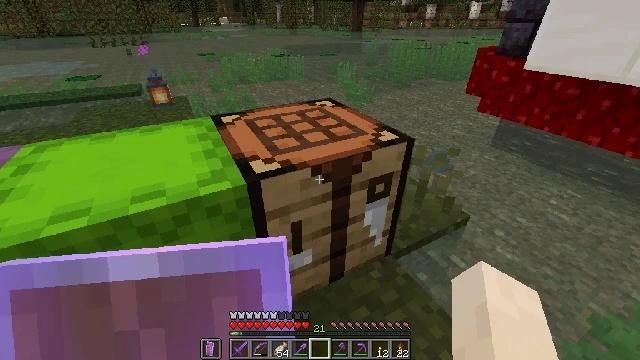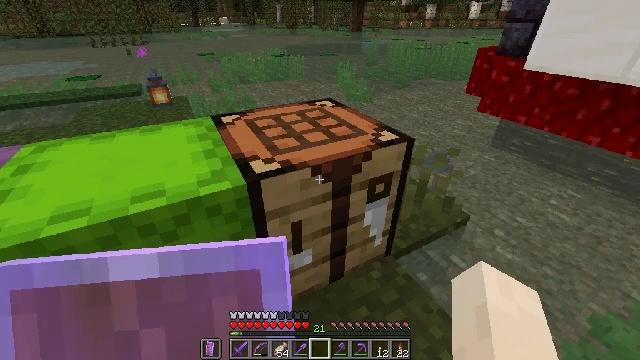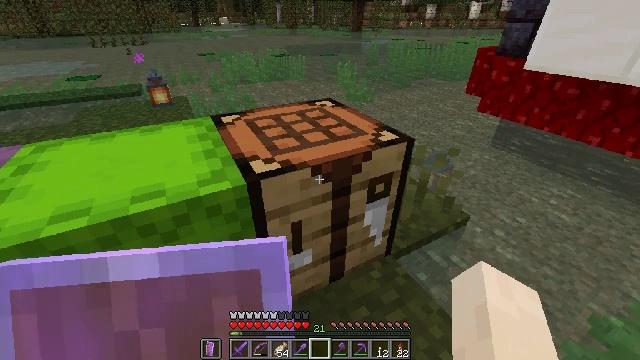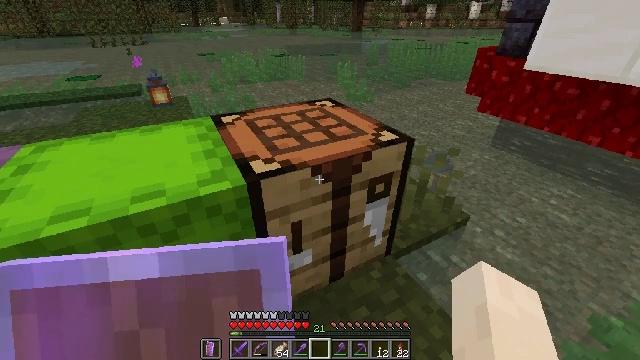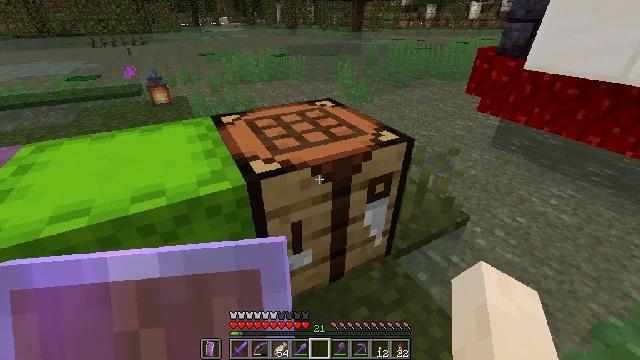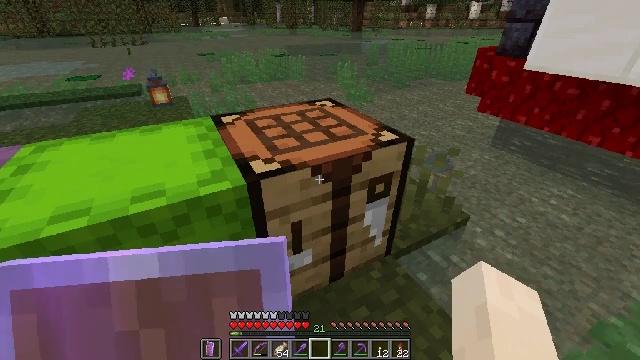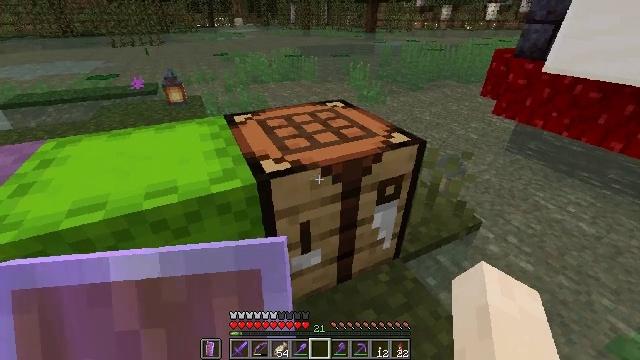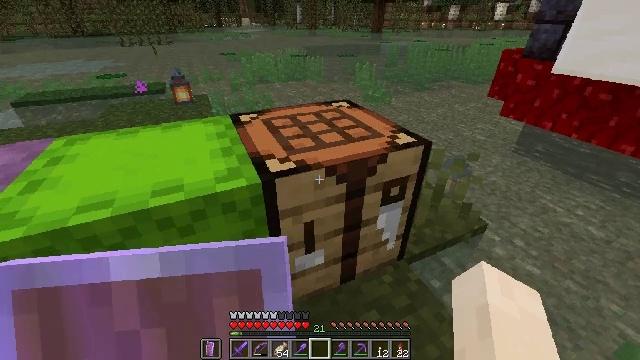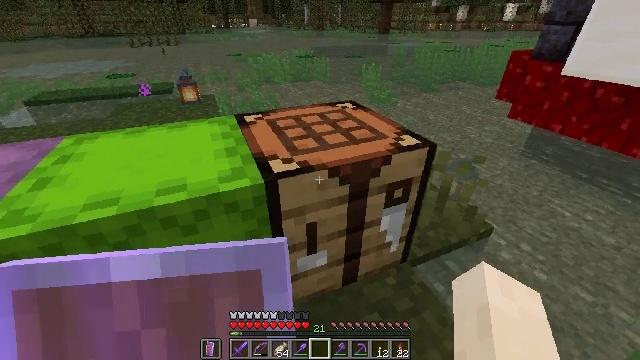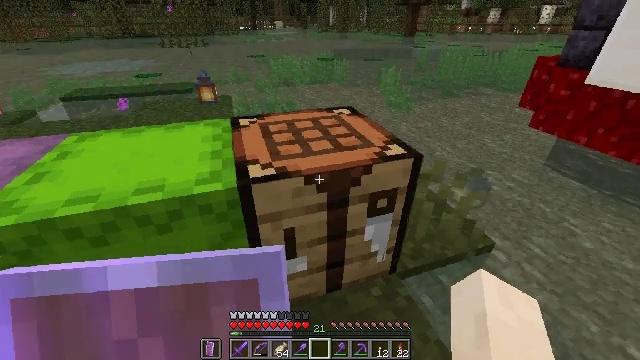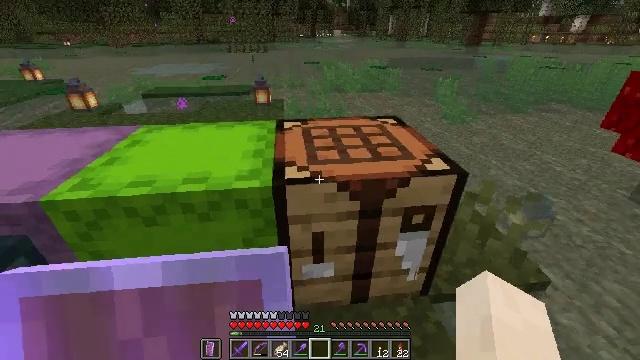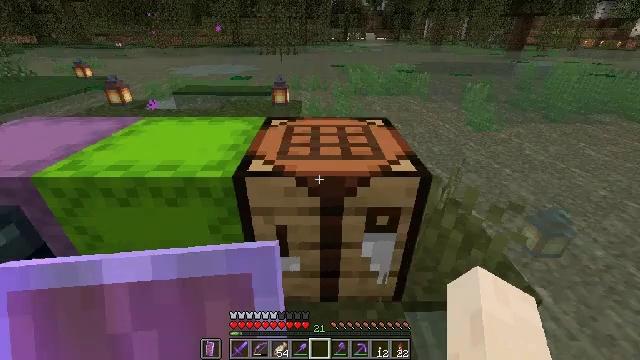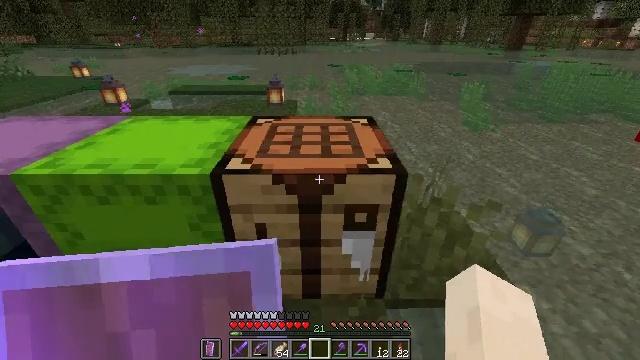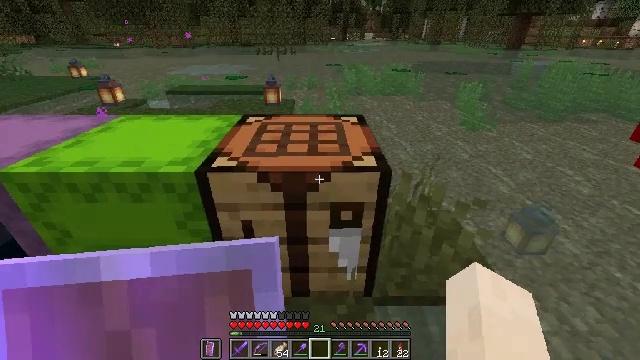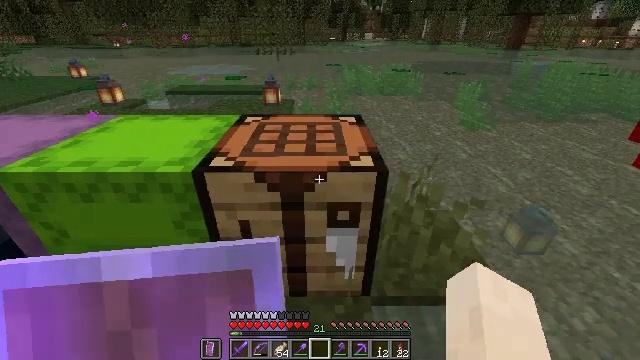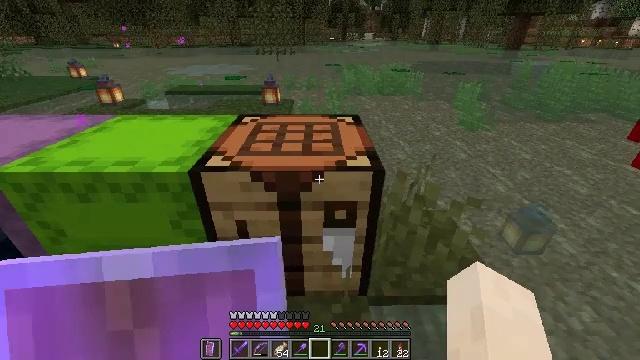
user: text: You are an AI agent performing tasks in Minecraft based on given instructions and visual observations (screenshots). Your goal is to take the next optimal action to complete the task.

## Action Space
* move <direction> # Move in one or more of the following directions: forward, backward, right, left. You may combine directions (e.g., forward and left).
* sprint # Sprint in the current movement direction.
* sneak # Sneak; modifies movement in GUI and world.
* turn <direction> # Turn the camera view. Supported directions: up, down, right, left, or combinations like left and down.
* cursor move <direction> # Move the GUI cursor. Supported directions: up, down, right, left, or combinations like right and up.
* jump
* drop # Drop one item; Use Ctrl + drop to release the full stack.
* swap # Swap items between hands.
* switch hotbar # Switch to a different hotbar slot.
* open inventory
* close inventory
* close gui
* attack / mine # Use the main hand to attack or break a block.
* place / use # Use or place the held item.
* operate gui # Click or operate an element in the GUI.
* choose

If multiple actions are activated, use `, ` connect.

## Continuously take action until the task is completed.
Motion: motion action
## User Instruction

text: Recycle the crafting table.
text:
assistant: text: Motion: no_op
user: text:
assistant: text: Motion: no_op
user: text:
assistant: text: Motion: no_op
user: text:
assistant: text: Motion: no_op
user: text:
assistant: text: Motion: no_op
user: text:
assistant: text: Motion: turn left
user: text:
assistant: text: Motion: turn left
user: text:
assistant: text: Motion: move right, turn left
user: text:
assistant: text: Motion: move right, turn left
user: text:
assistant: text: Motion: move right, turn left and up
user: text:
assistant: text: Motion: move right, turn left
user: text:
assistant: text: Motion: no_op
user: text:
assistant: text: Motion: no_op
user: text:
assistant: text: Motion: no_op
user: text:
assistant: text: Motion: no_op
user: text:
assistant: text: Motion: no_op
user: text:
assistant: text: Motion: no_op
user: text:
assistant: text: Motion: no_op
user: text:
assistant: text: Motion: no_op
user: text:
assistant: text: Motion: no_op
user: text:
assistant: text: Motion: no_op
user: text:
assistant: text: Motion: no_op
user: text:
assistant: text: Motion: no_op
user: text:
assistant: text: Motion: attack / mine
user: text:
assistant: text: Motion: attack / mine
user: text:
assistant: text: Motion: attack / mine
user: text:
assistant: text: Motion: attack / mine
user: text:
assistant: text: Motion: attack / mine
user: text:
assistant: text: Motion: attack / mine
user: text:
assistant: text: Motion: no_op